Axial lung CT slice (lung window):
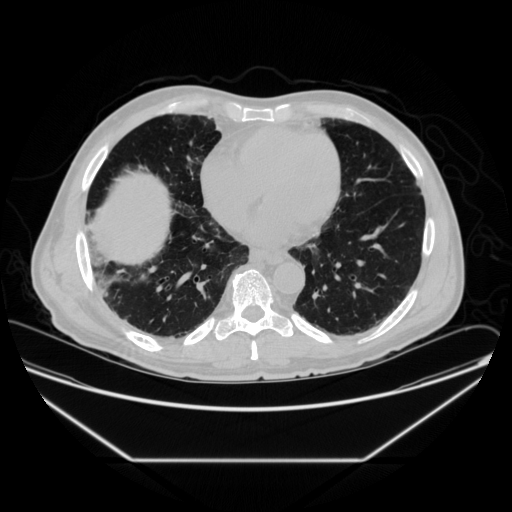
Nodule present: no